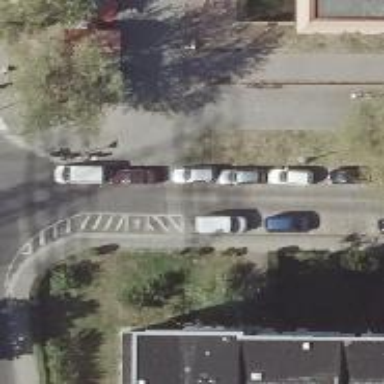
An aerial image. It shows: Unmarked crossing on the road.